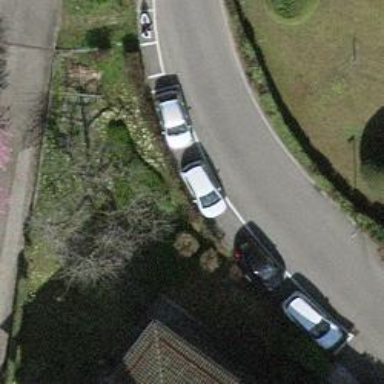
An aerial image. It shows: Motorcycle parking area.